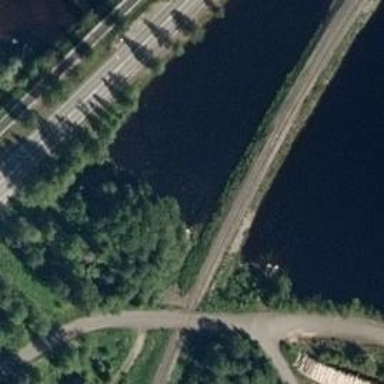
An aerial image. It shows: Continuous rail track.